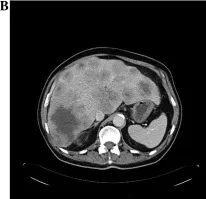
Prior to chemotherapy.
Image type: radiology (ct)